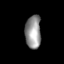
Tissue: skin
Cell type: Epithelial cells
Senescence score: 0.1851
Nuclear area (px): 516
Mean DAPI intensity: 147.021